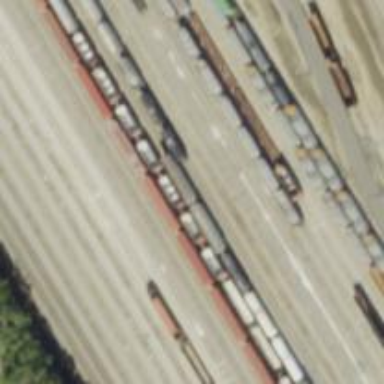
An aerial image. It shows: Railway yard in service.